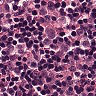
Metastatic tissue present: yes